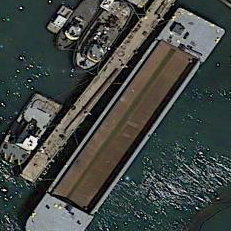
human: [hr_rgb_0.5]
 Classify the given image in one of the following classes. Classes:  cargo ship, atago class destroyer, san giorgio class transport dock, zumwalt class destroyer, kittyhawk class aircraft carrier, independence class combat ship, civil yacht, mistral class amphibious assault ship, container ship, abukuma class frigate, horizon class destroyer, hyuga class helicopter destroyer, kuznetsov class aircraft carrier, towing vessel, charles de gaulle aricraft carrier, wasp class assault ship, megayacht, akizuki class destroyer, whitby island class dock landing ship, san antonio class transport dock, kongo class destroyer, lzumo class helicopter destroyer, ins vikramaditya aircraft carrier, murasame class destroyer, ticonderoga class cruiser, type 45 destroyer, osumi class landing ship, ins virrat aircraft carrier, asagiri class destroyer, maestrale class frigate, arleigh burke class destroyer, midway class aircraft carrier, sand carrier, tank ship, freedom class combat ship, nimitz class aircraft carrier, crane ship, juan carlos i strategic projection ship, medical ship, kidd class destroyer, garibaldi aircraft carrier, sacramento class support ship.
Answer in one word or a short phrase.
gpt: Sand carrier